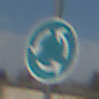
Verkehrszeichen: Kreisverkehr
Umgebung: Outdoor, Nature
Tageszeit: MorningAfternoon
Wetter: PartlyCloudy
Licht: Natural
Jahreszeit: NotSpecified
Kontrast: HighContrast